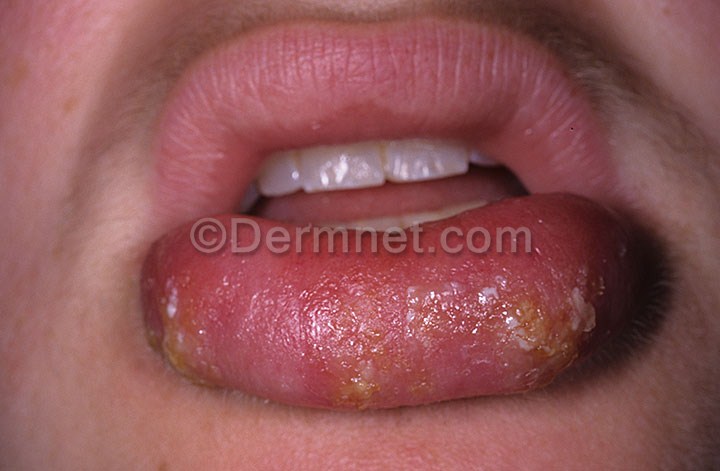
Disease: Warts Molluscum and other Viral Infections